Field crop: maize
Growth stage: 2
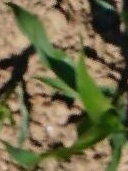
Species: maize